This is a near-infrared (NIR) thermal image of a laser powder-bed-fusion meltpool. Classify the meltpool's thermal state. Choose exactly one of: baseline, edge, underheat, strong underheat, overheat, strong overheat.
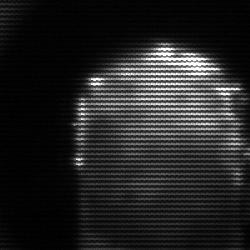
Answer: baseline